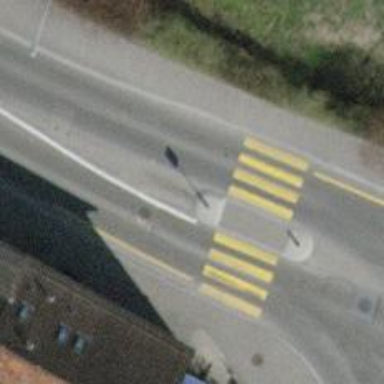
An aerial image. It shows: Marked and uncontrolled crossing with island.